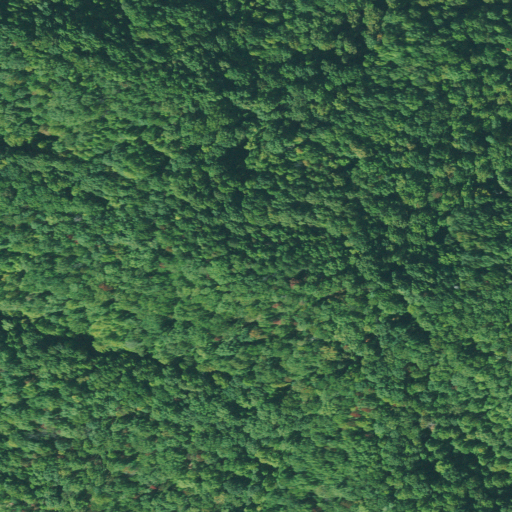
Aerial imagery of mountain in South Carolina named Diana Mountain containing only deciduous forest